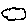
Label: cloud